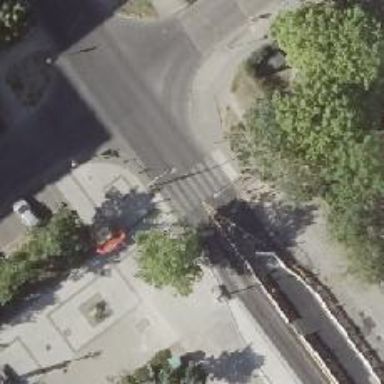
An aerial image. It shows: Marked zebra crossing on the road.